Field crop: tomato
Growth stage: 1
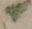
Species: solanum